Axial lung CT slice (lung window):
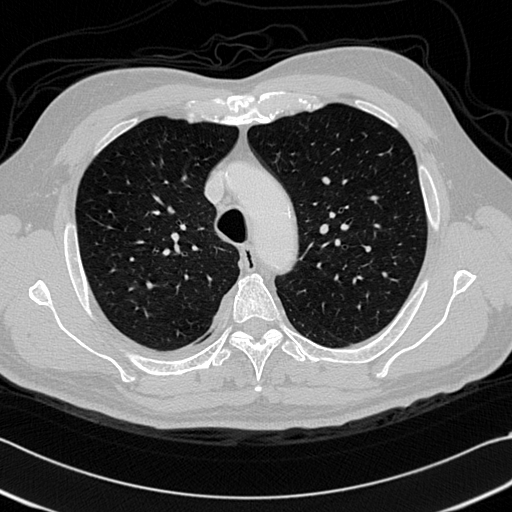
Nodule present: no